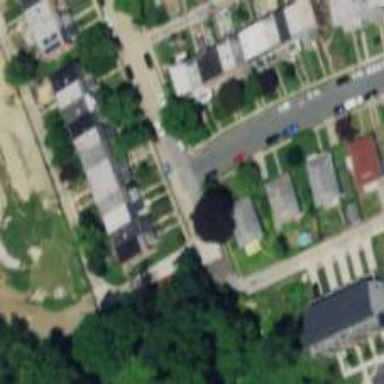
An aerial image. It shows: Alley classified as service road.